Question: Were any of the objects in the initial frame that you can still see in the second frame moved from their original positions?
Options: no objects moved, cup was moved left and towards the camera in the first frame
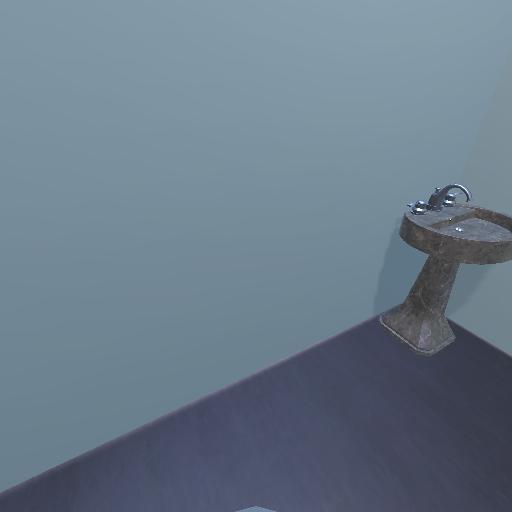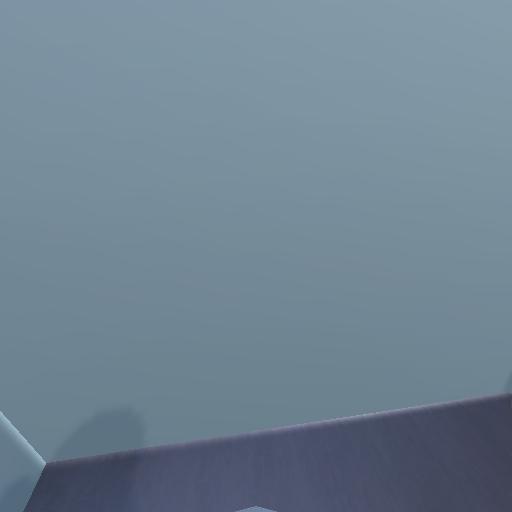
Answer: no objects moved